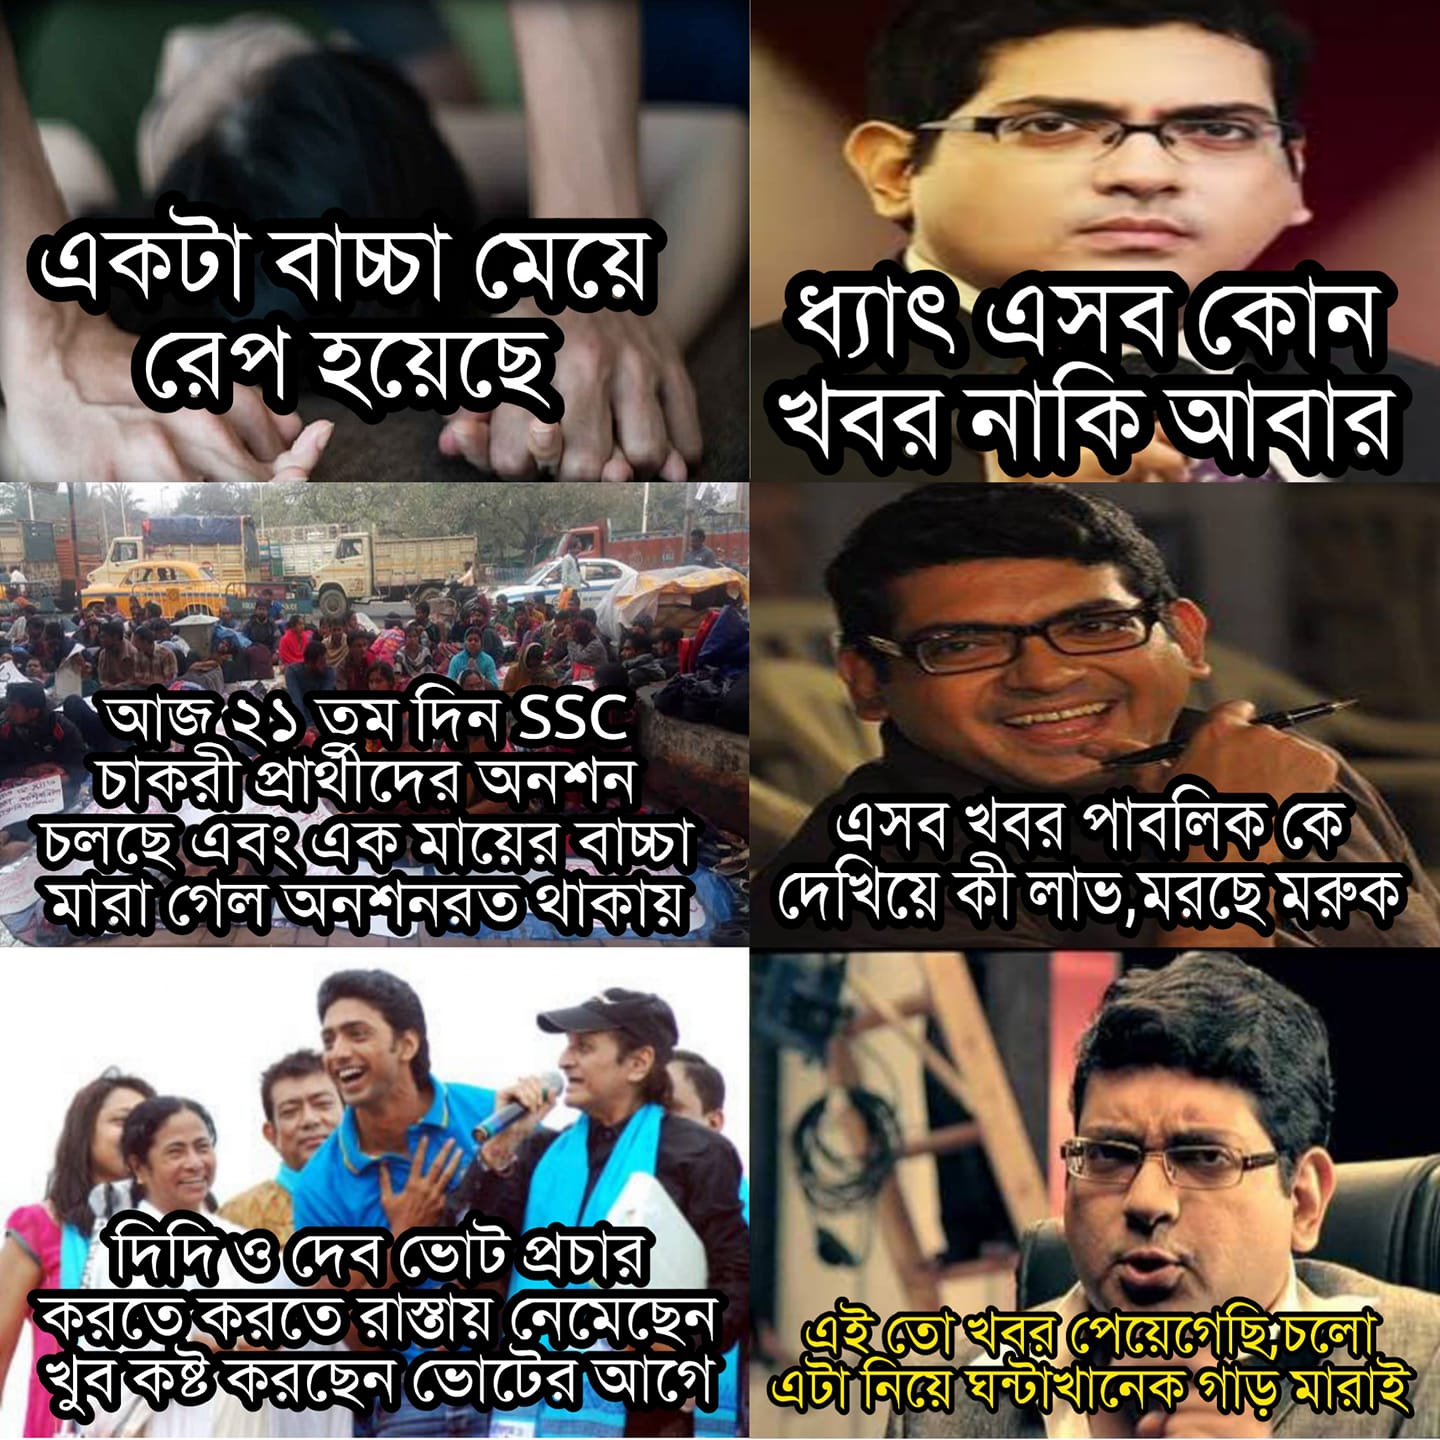
Caption: একটা বাচ্চা মেয়ে রেপ হয়েছে    ধ্যাত এসব কোন খবর নাকি আবার    আজ ২১ তম দিন SSC চাকরী প্রার্থীদের অনশন চলছে এবং এক মায়ের বাচ্চা মারা গেল অনশনরত থাকায়   এসব খবর পাবলিক কে দেখিয়ে কী লাভ , মরছে মরুক    দিদি ও দেব ভোট প্রচার করতে করতে রাস্তায় নেমেছেন খুব কষ্ট করেছেন ভোটের আগে   এই তো খবর পেয়েগেছি চলো  এটা নিয়ে ঘন্টাখানেক গড়ি মারাই
Label: hate